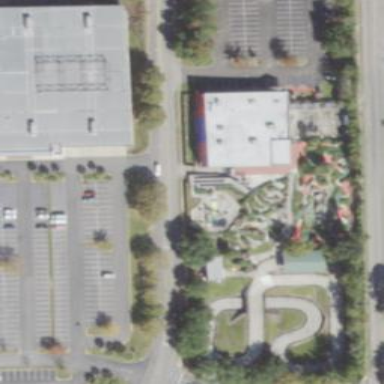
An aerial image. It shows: Miniature golf course.